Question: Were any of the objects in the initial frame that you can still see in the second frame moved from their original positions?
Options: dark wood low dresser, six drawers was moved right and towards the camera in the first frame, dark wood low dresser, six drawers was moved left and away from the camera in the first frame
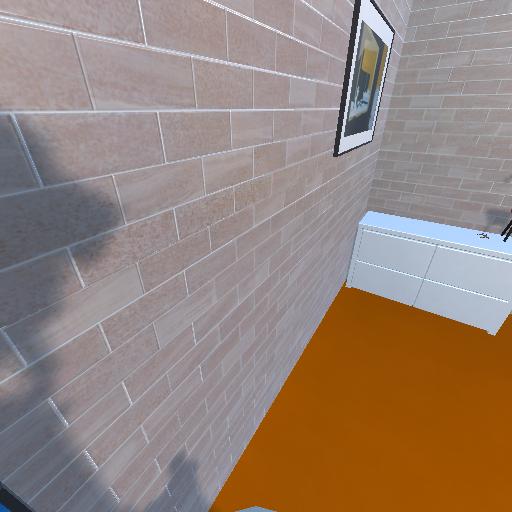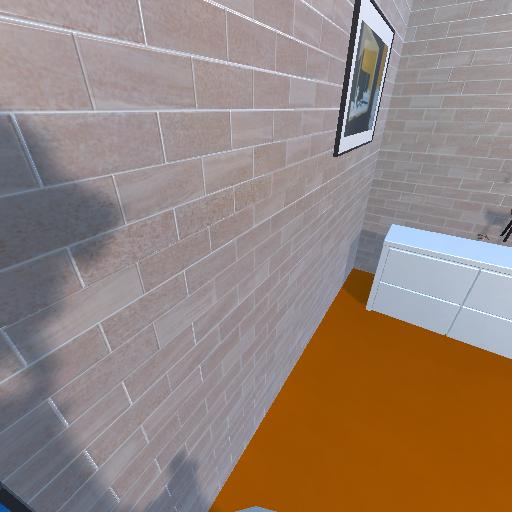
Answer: dark wood low dresser, six drawers was moved right and towards the camera in the first frame